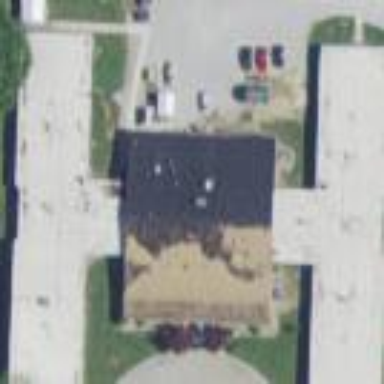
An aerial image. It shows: Nursing home building.